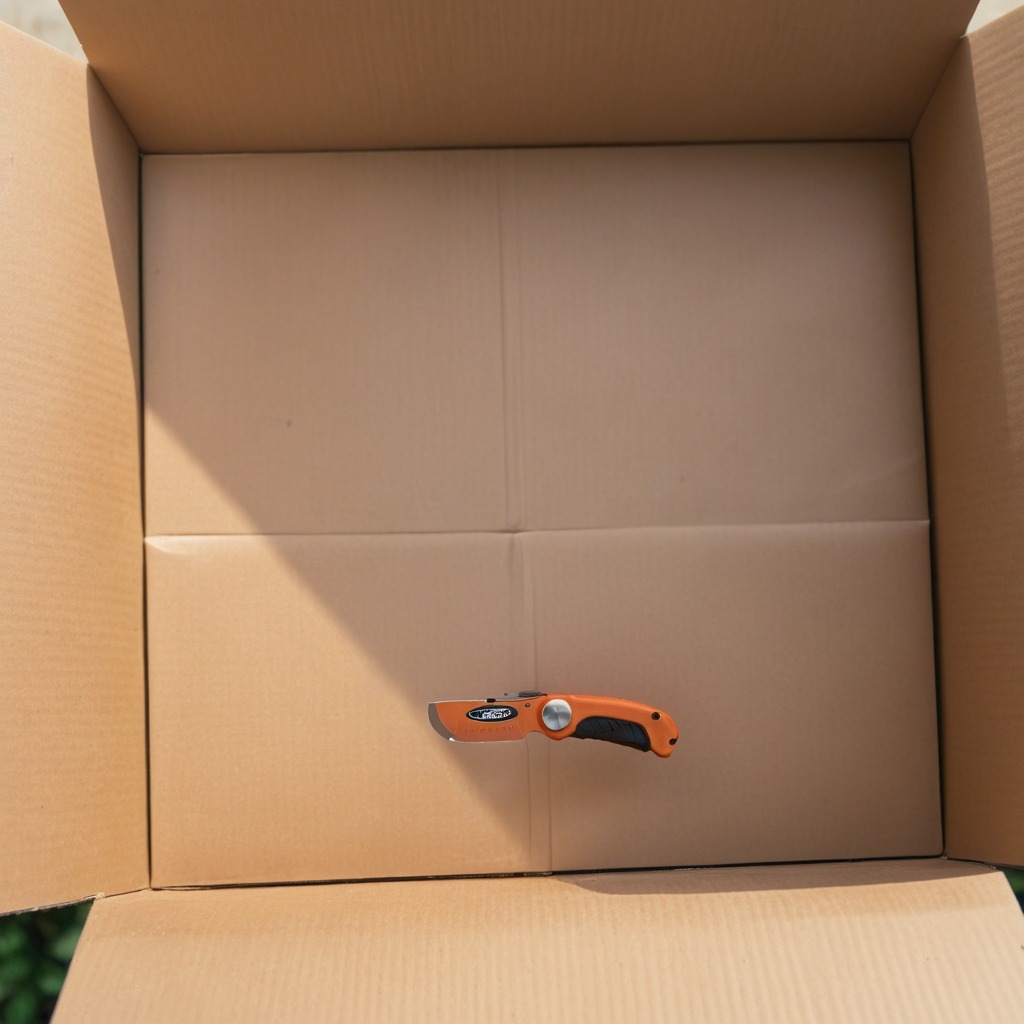
A utility knife lies on the cardboard box surface.